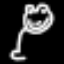
Label: frog